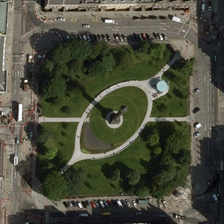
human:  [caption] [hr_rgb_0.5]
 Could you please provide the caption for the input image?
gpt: some buildings are around a square square with green trees .

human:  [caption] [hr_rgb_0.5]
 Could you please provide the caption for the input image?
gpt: some buildings are around a square square with green trees .

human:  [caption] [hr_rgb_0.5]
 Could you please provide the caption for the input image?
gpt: some buildings are around a square square with green trees .

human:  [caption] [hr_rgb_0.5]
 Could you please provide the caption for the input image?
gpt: some buildings are around a square square with green trees .

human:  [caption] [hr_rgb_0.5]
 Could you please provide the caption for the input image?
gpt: some buildings are around a square square with green trees .